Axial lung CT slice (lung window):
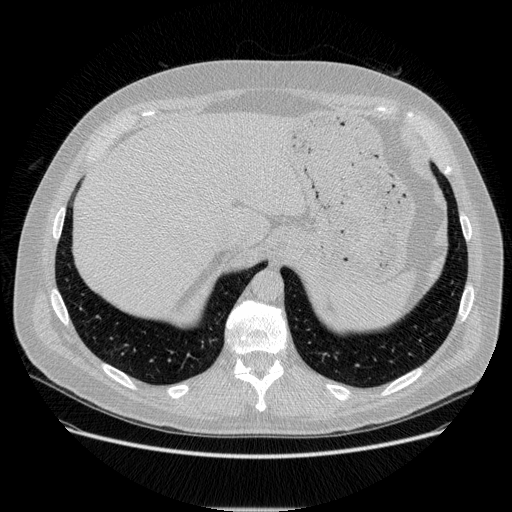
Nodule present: no